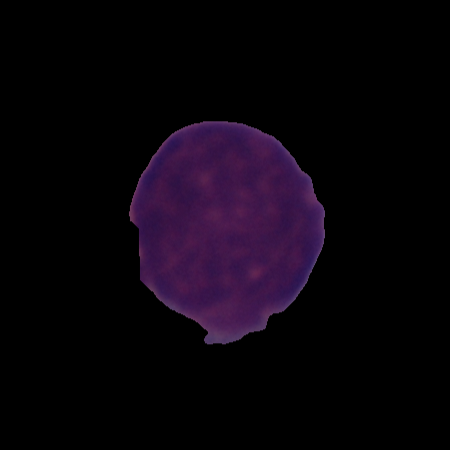
Label: cancer